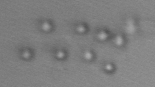
Label: Parvicorbicula_socialis